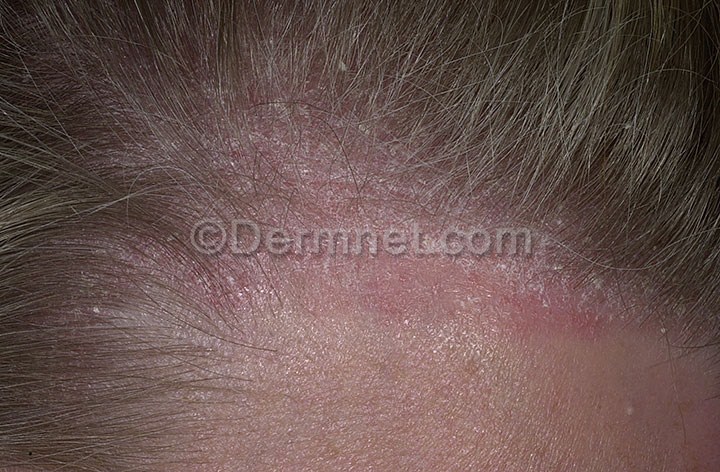
Disease: Psoriasis pictures Lichen Planus and related diseases